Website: bh-photo
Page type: gifting
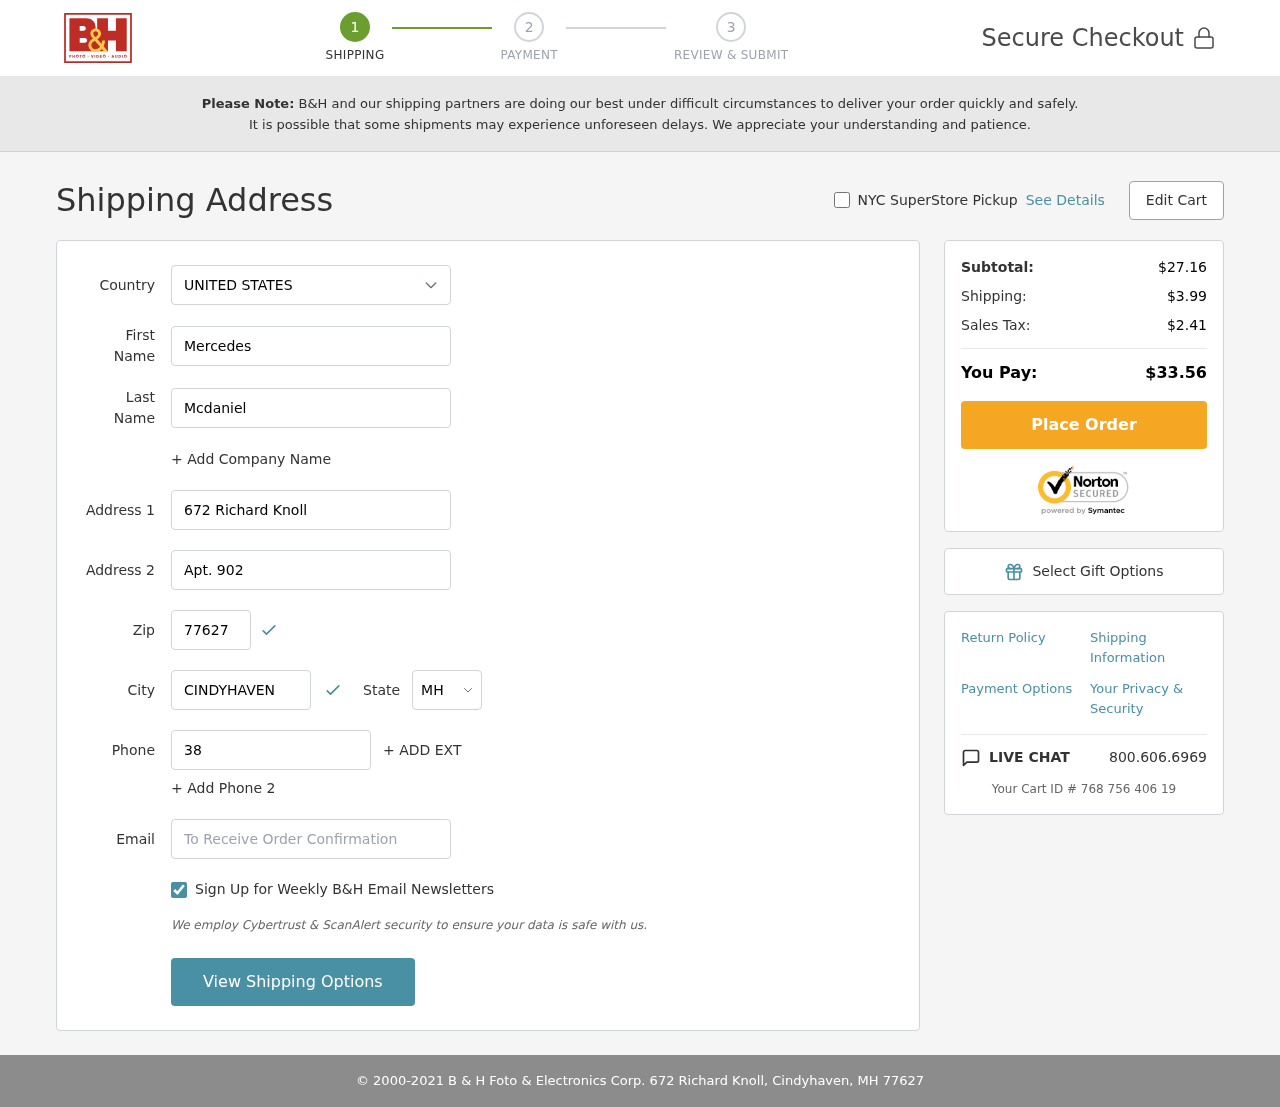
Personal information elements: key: PII_CITY
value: Cindyhaven
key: PII_COUNTRY
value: United States
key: PII_EMAIL
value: mercedes.mcdaniel@yahoo.com
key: PII_FIRSTNAME
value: Mercedes
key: PII_LASTNAME
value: Mcdaniel
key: PII_PHONE
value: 3817565170
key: PII_POSTCODE
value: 77627
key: PII_STATE_ABBR
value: MH
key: PII_STREET
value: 672 Richard Knoll
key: PII_STREET2
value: Apt. 902
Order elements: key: ORDER_SUBTOTAL
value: $27.16
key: ORDER_SHIPPING_COST
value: $3.99
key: ORDER_TAX
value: $2.41
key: ORDER_TOTAL
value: $33.56
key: ORDER_ID
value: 768 756 406 19